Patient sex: M
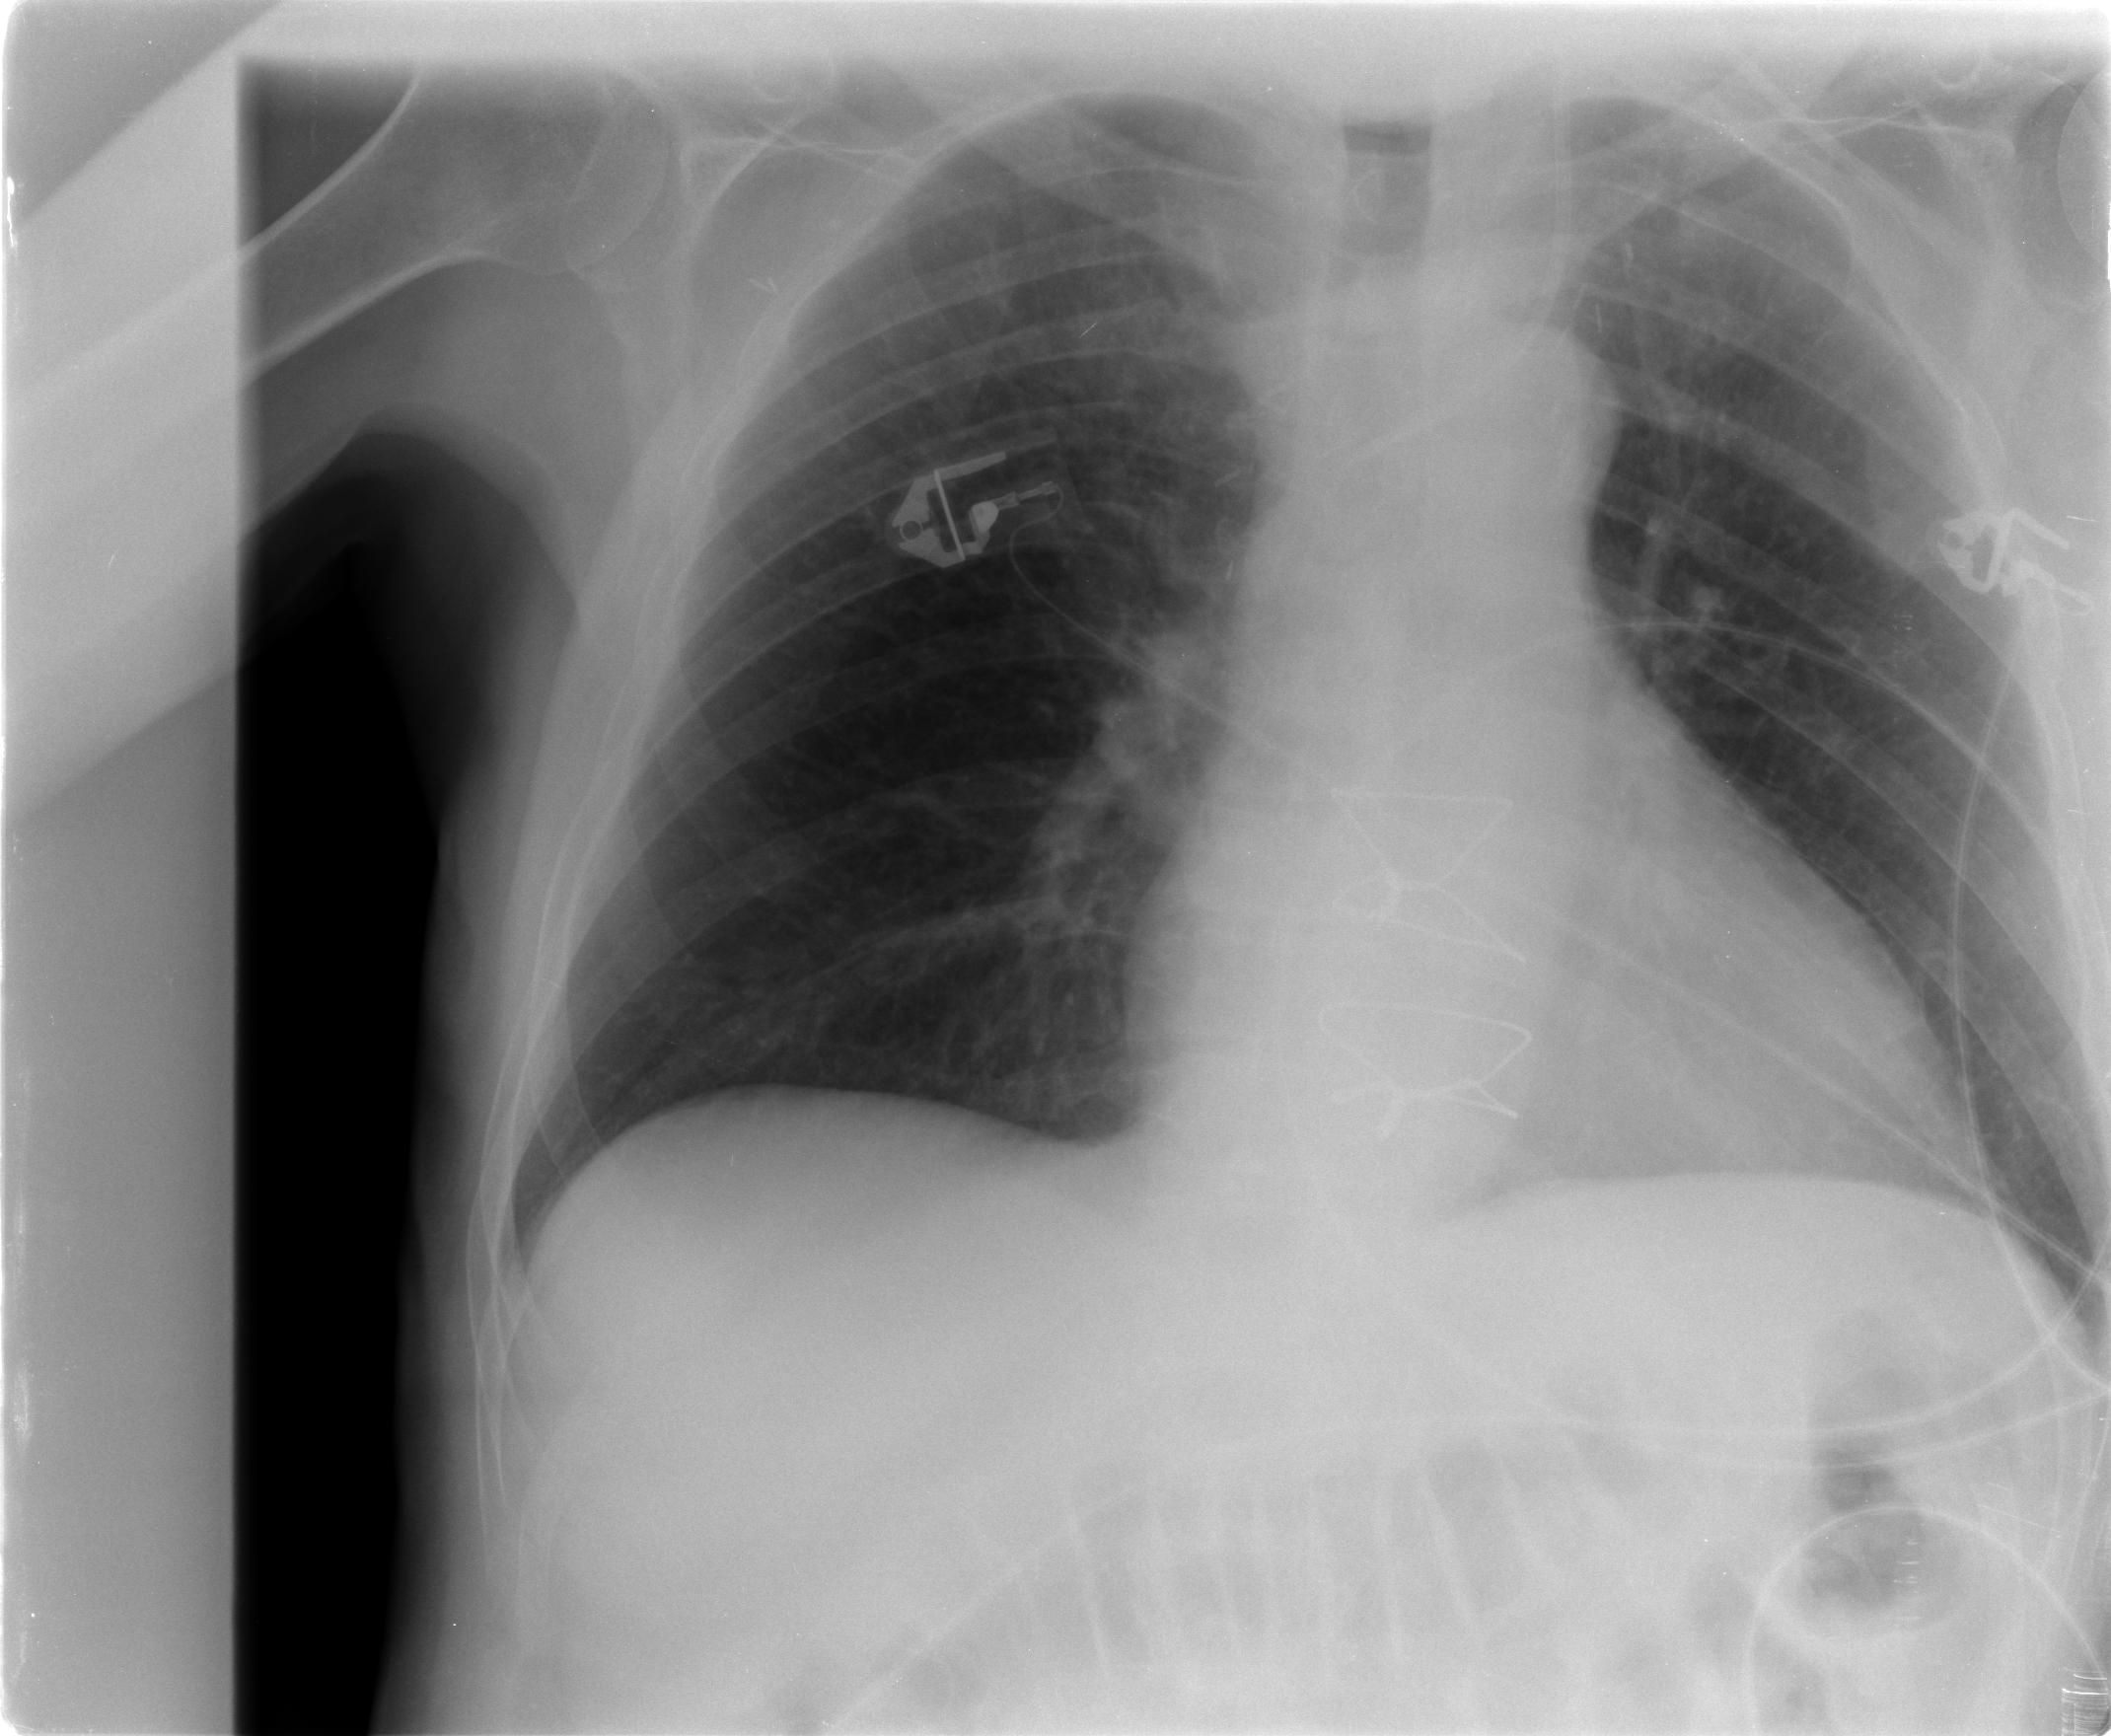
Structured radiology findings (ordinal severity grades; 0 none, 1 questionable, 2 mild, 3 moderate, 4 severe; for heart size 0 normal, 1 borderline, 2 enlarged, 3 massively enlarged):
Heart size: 2
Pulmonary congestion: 2
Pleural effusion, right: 0
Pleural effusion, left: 0
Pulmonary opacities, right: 0
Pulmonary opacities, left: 0
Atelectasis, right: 0
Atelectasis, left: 0